Aerial crown-view tile of a tropical tree (Barro Colorado Island, Panama), acquired 20250414:
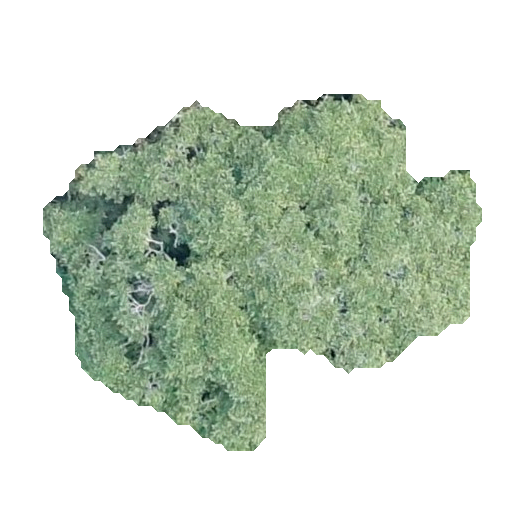
Species: Ficus insipida
GBIF accepted scientific name: Ficus insipida
Crown area: 150.601 m²